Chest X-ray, PA view. Patient: 58 years old, sex M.
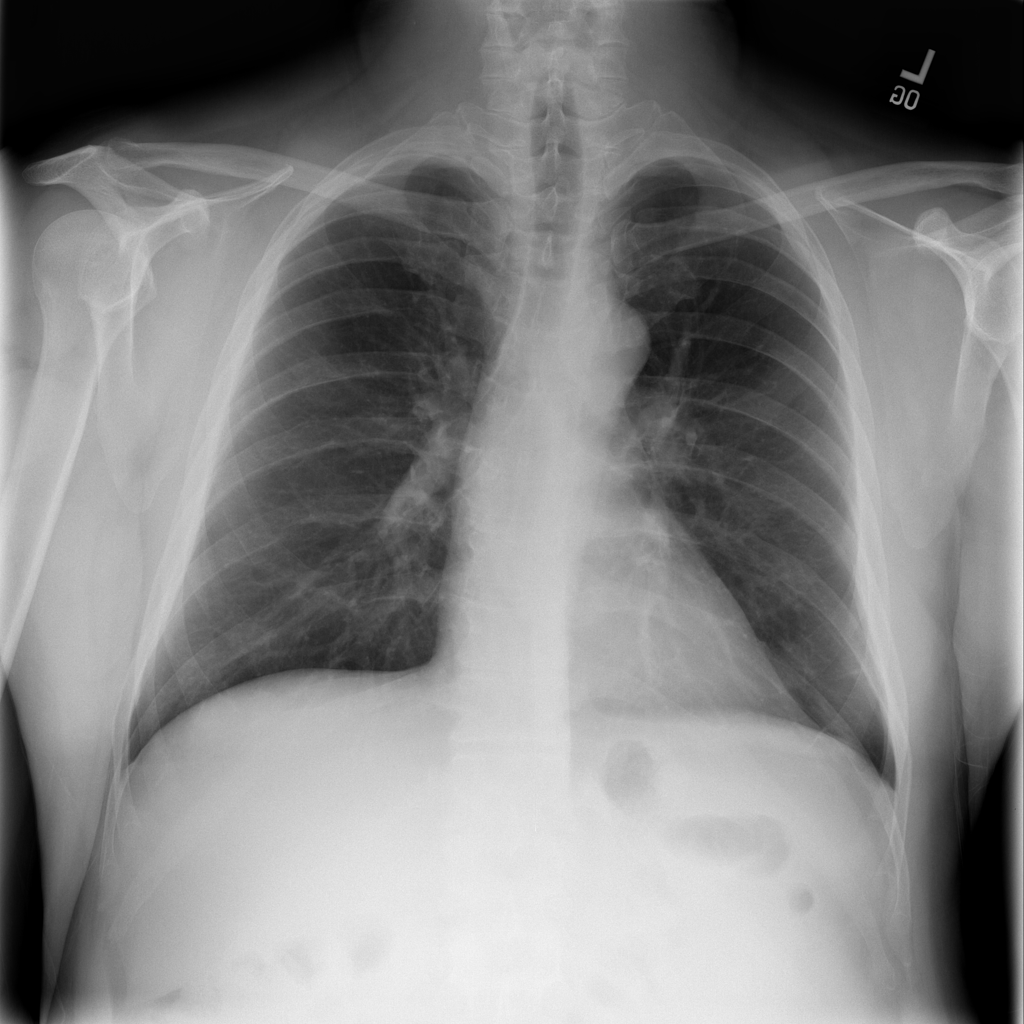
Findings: Atelectasis